Question: I'm trying to load a file using LibGDX's internal file loader via:
"Gdx.files.internal();"
however I get the error:
"GdxRuntimeException: File not Found: data\characters\collisons\misaka
unning_aabb.json (Internal)"
This is my code where I am loading the data:
'''
private BodyEditorLoader standingAABB;
private BodyEditorLoader movingAABB;
private BodyEditorLoader currentAABB;
public Player(String name, int x, int y, int width, int height) {
//...
standingAABB = new BodyEditorLoader(Gdx.files.internal("data/characters/collisions/" + name + "/standing_aabb.json"));
movingAABB = new BodyEditorLoader(Gdx.files.internal("data/characters/collisons/" + name + "/running_aabb.json"));
currentAABB = standingAABB;
//...
}
'''
As the error is stating that it cannot load "running_aabb.json" I am assuming that it is able to load "standing_aabb.json".
This is what my assets folder looks like:

As you can see, the file exists where it should be but it cannot be found. I have already tried refreshing the project as well as cleaning the project and reopening Eclipse.
Anyone know what might be causing this error?
BodyEditorLoader.java contents (This isn't mine so I'm not sure which parts are related):
'''
package aurelienribon.bodyeditor;
import java.util.ArrayList;
import java.util.HashMap;
import java.util.List;
import java.util.Map;
import com.badlogic.gdx.files.FileHandle;
import com.badlogic.gdx.math.Vector2;
import com.badlogic.gdx.physics.box2d.Body;
import com.badlogic.gdx.physics.box2d.CircleShape;
import com.badlogic.gdx.physics.box2d.FixtureDef;
import com.badlogic.gdx.physics.box2d.PolygonShape;
import com.badlogic.gdx.utils.JsonReader;
import com.badlogic.gdx.utils.JsonValue;
/**
* Loads the collision fixtures defined with the Physics Body Editor
* application. You only need to give it a body and the corresponding fixture
* name, and it will attach these fixtures to your body.
*
* @author Aurelien Ribon | http://www.aurelienribon.com
*/
public class BodyEditorLoader {
// Model
private final Model model;
// Reusable stuff
private final List<Vector2> vectorPool = new ArrayList<Vector2>();
private final PolygonShape polygonShape = new PolygonShape();
private final CircleShape circleShape = new CircleShape();
private final Vector2 vec = new Vector2();
// -------------------------------------------------------------------------
// Ctors
// -------------------------------------------------------------------------
public BodyEditorLoader(FileHandle file) {
if (file == null) throw new NullPointerException("file is null");
model = readJson(file.readString());
}
public BodyEditorLoader(String str) {
if (str == null) throw new NullPointerException("str is null");
model = readJson(str);
}
// -------------------------------------------------------------------------
// Public API
// -------------------------------------------------------------------------
/**
* Creates and applies the fixtures defined in the editor. The name
* parameter is used to retrieve the right fixture from the loaded file.
* <br/><br/>
*
* The body reference point (the red cross in the tool) is by default
* located at the bottom left corner of the image. This reference point
* will be put right over the BodyDef position point. Therefore, you should
* place this reference point carefully to let you place your body in your
* world easily with its BodyDef.position point. Note that to draw an image
* at the position of your body, you will need to know this reference point
* (see {@link #getOrigin(java.lang.String, float)}.
* <br/><br/>
*
* Also, saved shapes are normalized. As shown in the tool, the width of
* the image is considered to be always 1 meter. Thus, you need to provide
* a scale factor so the polygons get resized according to your needs (not
* every body is 1 meter large in your game, I guess).
*
* @param body The Box2d body you want to attach the fixture to.
* @param name The name of the fixture you want to load.
* @param fd The fixture parameters to apply to the created body fixture.
* @param scale The desired scale of the body. The default width is 1.
*/
public void attachFixture(Body body, String name, FixtureDef fd, float scale) {
RigidBodyModel rbModel = model.rigidBodies.get(name);
if (rbModel == null) throw new RuntimeException("Name '" + name + "' was not found.");
//Changed mul() call to scl()
Vector2 origin = vec.set(rbModel.origin).scl(scale);
for (int i=0, n=rbModel.polygons.size(); i<n; i++) {
PolygonModel polygon = rbModel.polygons.get(i);
Vector2[] vertices = polygon.buffer;
for (int ii=0, nn=vertices.length; ii<nn; ii++) {
//Changed mul() call to scl()
vertices[ii] = newVec().set(polygon.vertices.get(ii)).scl(scale);
vertices[ii].sub(origin);
}
polygonShape.set(vertices);
fd.shape = polygonShape;
body.createFixture(fd);
for (int ii=0, nn=vertices.length; ii<nn; ii++) {
free(vertices[ii]);
}
}
for (int i=0, n=rbModel.circles.size(); i<n; i++) {
CircleModel circle = rbModel.circles.get(i);
//Changed mul() call to scl()
Vector2 center = newVec().set(circle.center).scl(scale);
float radius = circle.radius * scale;
circleShape.setPosition(center);
circleShape.setRadius(radius);
fd.shape = circleShape;
body.createFixture(fd);
free(center);
}
}
/**
* Gets the image path attached to the given name.
*/
public String getImagePath(String name) {
RigidBodyModel rbModel = model.rigidBodies.get(name);
if (rbModel == null) throw new RuntimeException("Name '" + name + "' was not found.");
return rbModel.imagePath;
}
/**
* Gets the origin point attached to the given name. Since the point is
* normalized in [0,1] coordinates, it needs to be scaled to your body
* size. Warning: this method returns the same Vector2 object each time, so
* copy it if you need it for later use.
*/
public Vector2 getOrigin(String name, float scale) {
RigidBodyModel rbModel = model.rigidBodies.get(name);
if (rbModel == null) throw new RuntimeException("Name '" + name + "' was not found.");
//Changed mul() call to scl()
return vec.set(rbModel.origin).scl(scale);
}
/**
* <b>For advanced users only.</b> Lets you access the internal model of
* this loader and modify it. Be aware that any modification is permanent
* and that you should really know what you are doing.
*/
public Model getInternalModel() {
return model;
}
// -------------------------------------------------------------------------
// Json Models
// -------------------------------------------------------------------------
public static class Model {
public final Map<String, RigidBodyModel> rigidBodies = new HashMap<String, RigidBodyModel>();
}
public static class RigidBodyModel {
public String name;
public String imagePath;
public final Vector2 origin = new Vector2();
public final List<PolygonModel> polygons = new ArrayList<PolygonModel>();
public final List<CircleModel> circles = new ArrayList<CircleModel>();
}
public static class PolygonModel {
public final List<Vector2> vertices = new ArrayList<Vector2>();
private Vector2[] buffer; // used to avoid allocation in attachFixture()
}
public static class CircleModel {
public final Vector2 center = new Vector2();
public float radius;
}
// -------------------------------------------------------------------------
// Json reading process
// -------------------------------------------------------------------------
private Model readJson(String str) {
Model m = new Model();
JsonValue map = new JsonReader().parse(str);
JsonValue bodyElem = map.getChild("rigidBodies");
for (; bodyElem != null; bodyElem = bodyElem.next()) {
RigidBodyModel rbModel = readRigidBody(bodyElem);
m.rigidBodies.put(rbModel.name, rbModel);
}
return m;
}
private RigidBodyModel readRigidBody(JsonValue bodyElem) {
RigidBodyModel rbModel = new RigidBodyModel();
rbModel.name = bodyElem.getString("name");
rbModel.imagePath = bodyElem.getString("imagePath");
JsonValue originElem = bodyElem.get("origin");
rbModel.origin.x = originElem.getFloat("x");
rbModel.origin.y = originElem.getFloat("y");
// polygons
JsonValue polygonsElem = bodyElem.getChild("polygons");
for (; polygonsElem != null ;polygonsElem = polygonsElem.next()){
PolygonModel polygon = new PolygonModel();
rbModel.polygons.add(polygon);
JsonValue vertexElem = polygonsElem.child();
for (; vertexElem != null; vertexElem = vertexElem.next()) {
float x = vertexElem.getFloat("x");
float y = vertexElem.getFloat("y");
polygon.vertices.add(new Vector2(x, y));
}
polygon.buffer = new Vector2[polygon.vertices.size()];
}
// circles
JsonValue circleElem = bodyElem.getChild("circles");
for (; circleElem != null; circleElem = circleElem.next()) {
CircleModel circle = new CircleModel();
rbModel.circles.add(circle);
circle.center.x = circleElem.getFloat("cx");
circle.center.y = circleElem.getFloat("cy");
circle.radius = circleElem.getFloat("r");
}
return rbModel;
}
// -------------------------------------------------------------------------
// Helpers
// -------------------------------------------------------------------------
private Vector2 newVec() {
return vectorPool.isEmpty() ? new Vector2() : vectorPool.remove(0);
}
private void free(Vector2 v) {
vectorPool.add(v);
}
}
'''
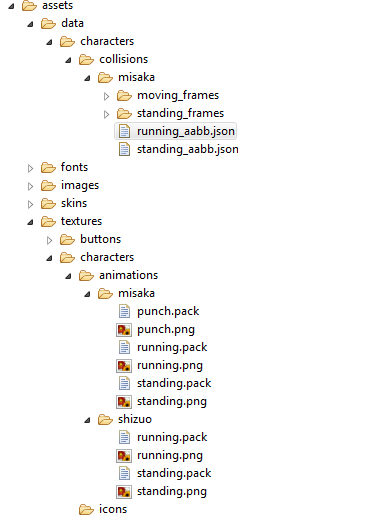
Answer: You have misprint in second path: 'collisons'. It should be 'collisions'.